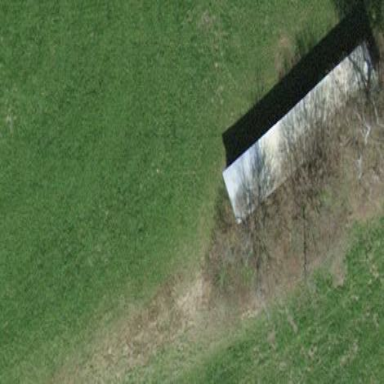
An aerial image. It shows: Shed.